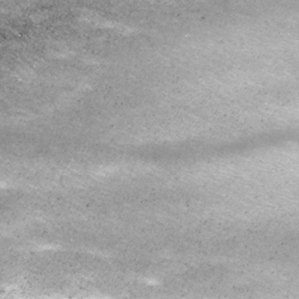
Label: non_frost